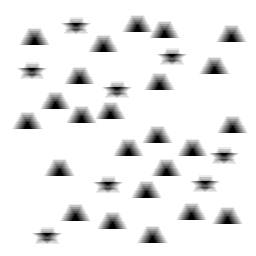
Squares: 0
Triangles: 24
Stars: 8
Total shapes: 32